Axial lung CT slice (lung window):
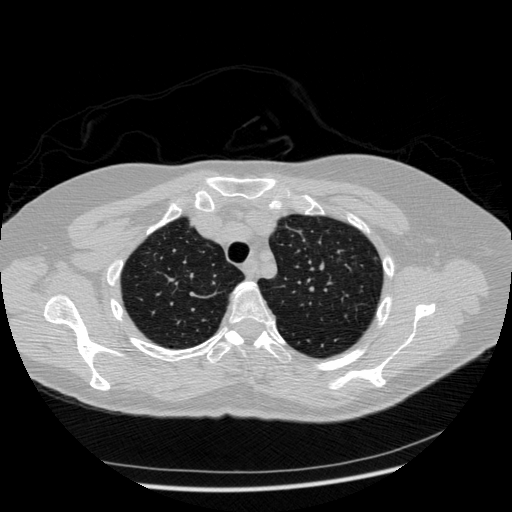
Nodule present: no